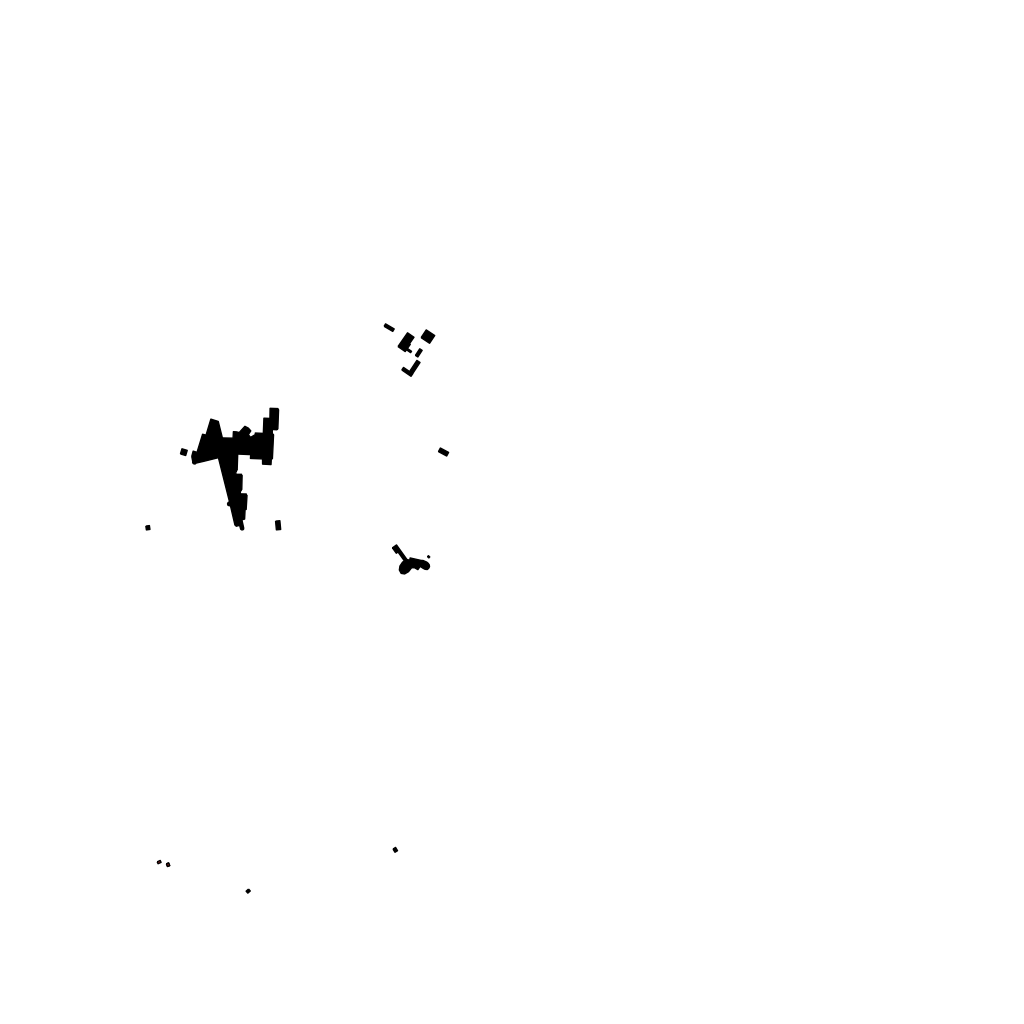
Tags: overhead vector_map, agriculture, recreation, residential, individual_rise, low_rise, density_1, Building, Facility, 1.0 km²